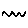
Label: zigzag